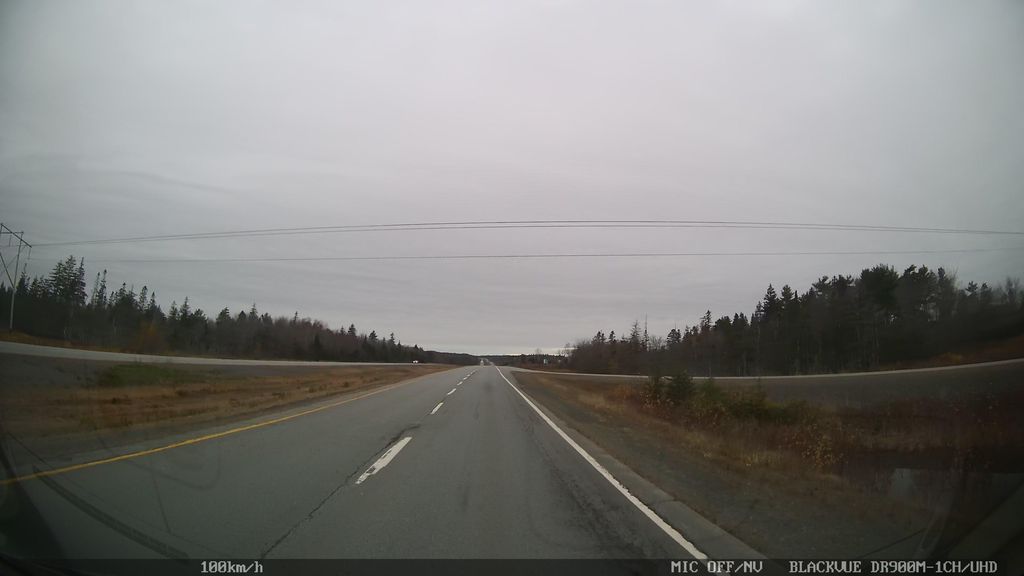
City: halifax